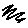
Label: zigzag